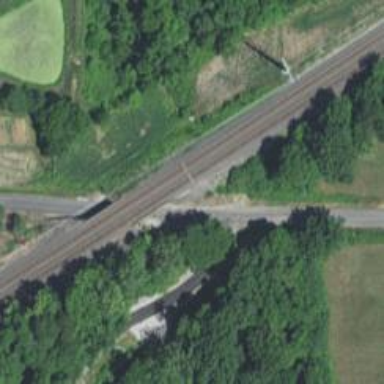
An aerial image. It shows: Railway track.